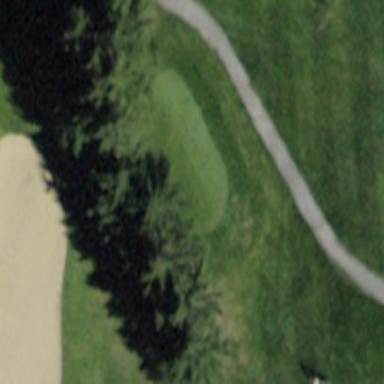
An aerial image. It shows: Grassy area designated as golf tee.